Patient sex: M
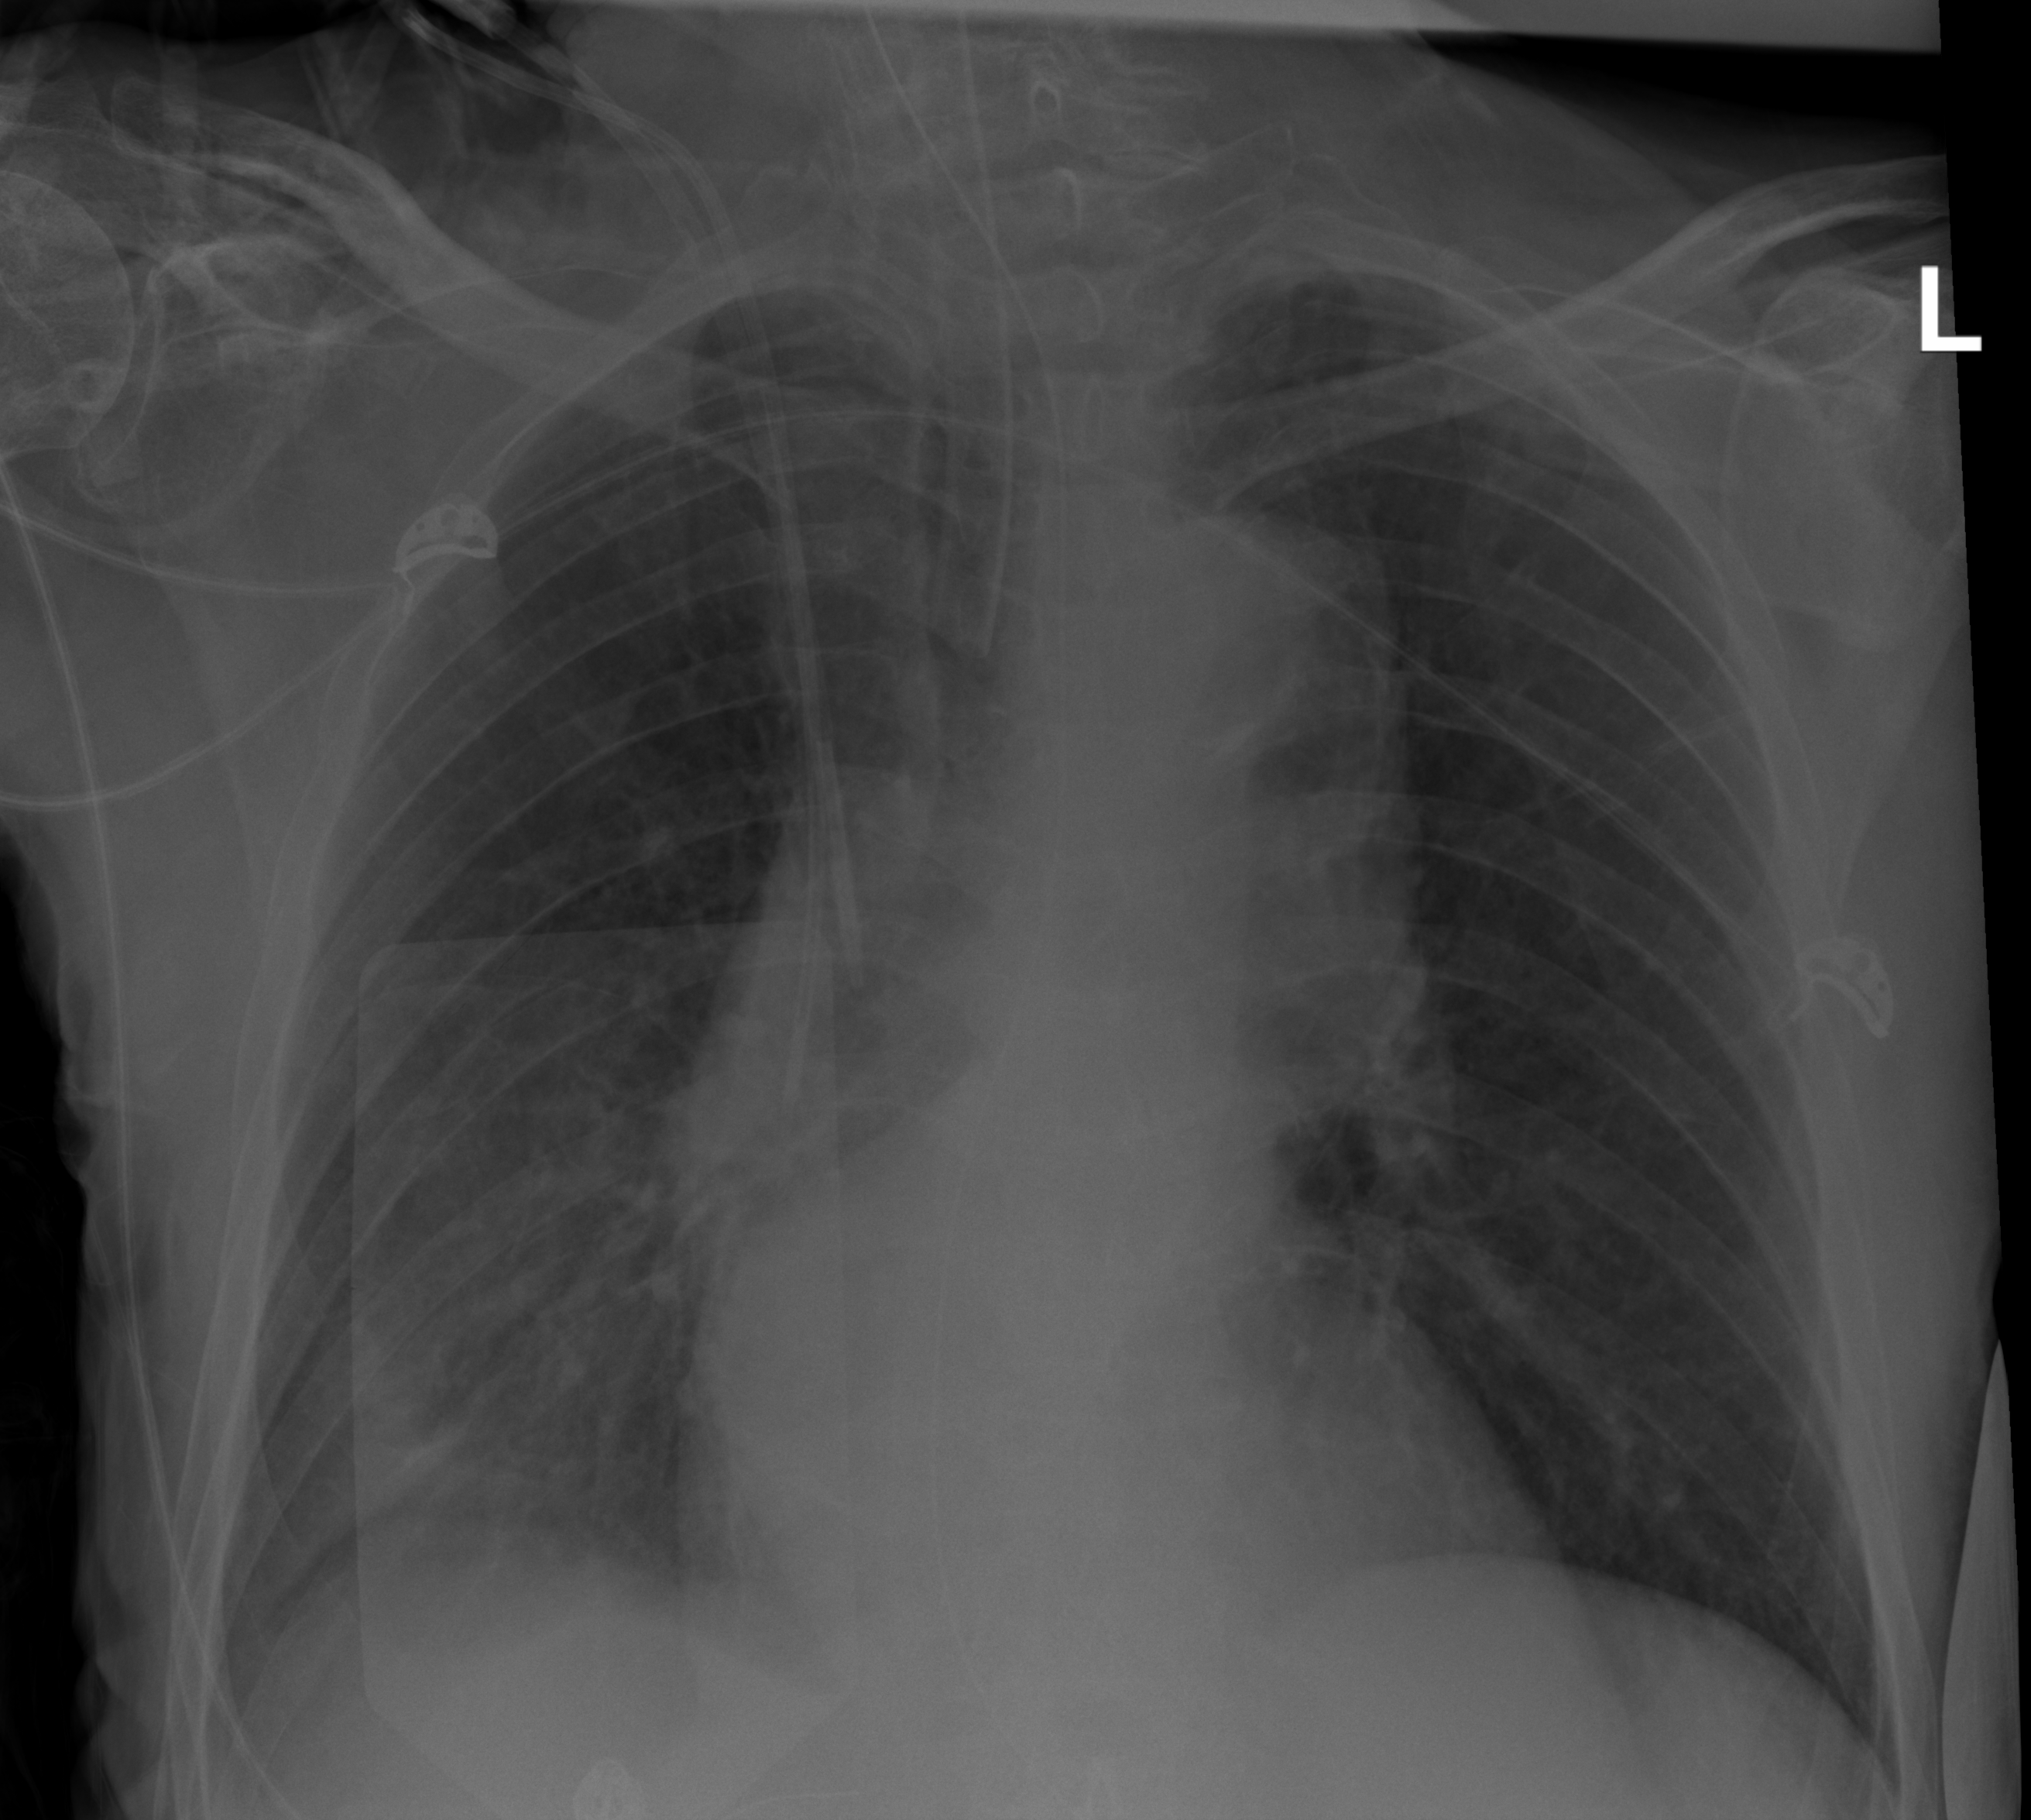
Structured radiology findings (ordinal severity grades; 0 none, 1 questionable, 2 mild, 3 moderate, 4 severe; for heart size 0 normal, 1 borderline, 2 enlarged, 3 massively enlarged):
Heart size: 0
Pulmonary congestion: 0
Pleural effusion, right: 2
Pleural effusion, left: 0
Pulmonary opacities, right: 2
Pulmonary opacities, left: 0
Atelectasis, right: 2
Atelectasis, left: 0